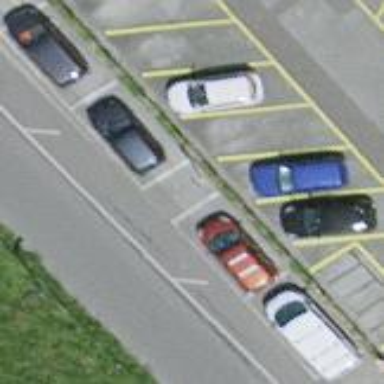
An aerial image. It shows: Asphalt parking lane.